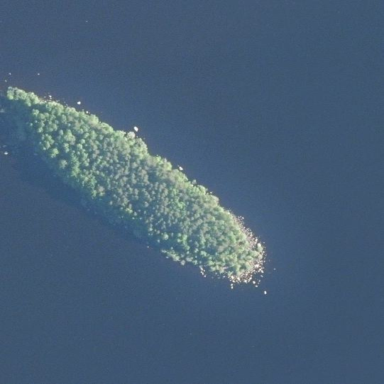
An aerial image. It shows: Islet.